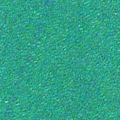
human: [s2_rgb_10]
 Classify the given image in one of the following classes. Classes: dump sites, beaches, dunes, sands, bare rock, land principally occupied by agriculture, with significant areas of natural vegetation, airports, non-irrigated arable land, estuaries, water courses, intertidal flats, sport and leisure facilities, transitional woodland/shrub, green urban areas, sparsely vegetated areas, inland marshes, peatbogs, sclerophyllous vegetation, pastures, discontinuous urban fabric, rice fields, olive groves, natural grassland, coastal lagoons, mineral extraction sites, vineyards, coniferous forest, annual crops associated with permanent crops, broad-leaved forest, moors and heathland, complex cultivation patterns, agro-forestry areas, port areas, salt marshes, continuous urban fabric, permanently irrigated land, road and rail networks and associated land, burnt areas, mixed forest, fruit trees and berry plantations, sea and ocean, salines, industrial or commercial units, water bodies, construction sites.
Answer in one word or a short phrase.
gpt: sea and ocean